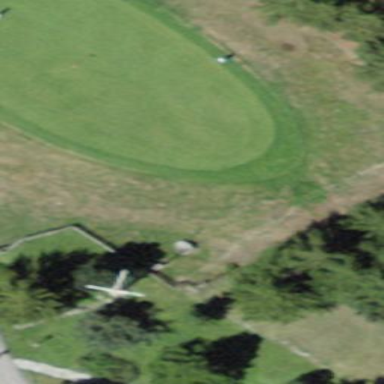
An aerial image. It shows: Green golf area with grass land use.